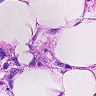
Metastatic tissue present: yes